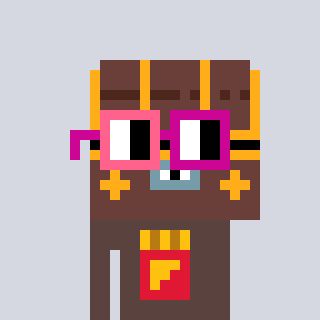
a pixel art character with square pink and red glasses, a treasure chest-shaped head and a darkbrown-colored body on a cool background